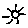
Label: sun